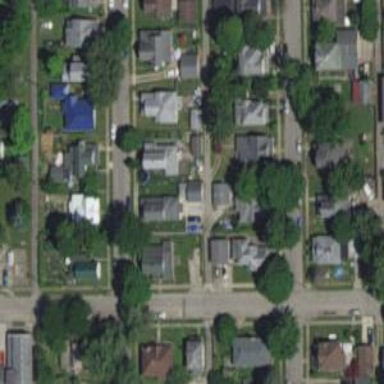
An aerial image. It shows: Alley classified as service road.